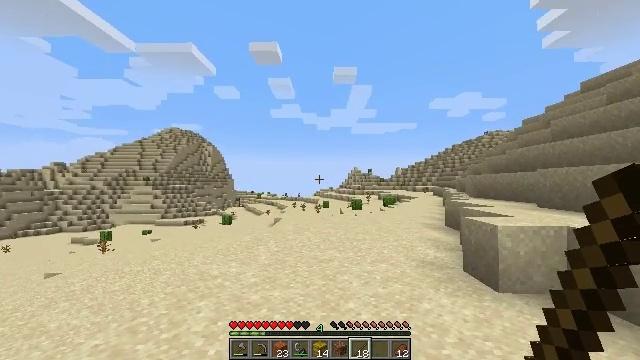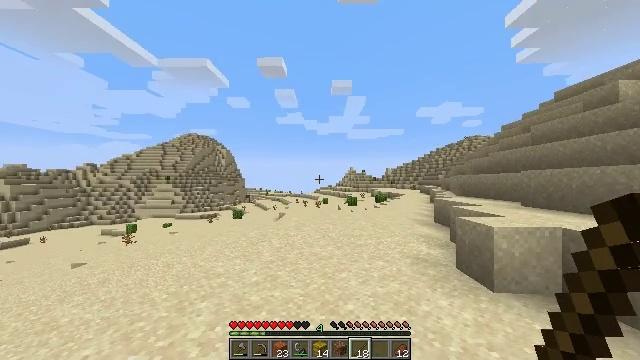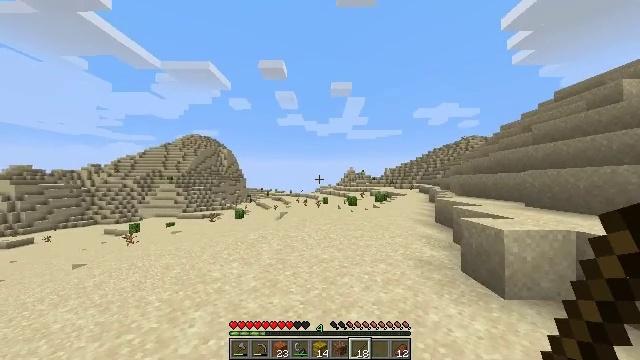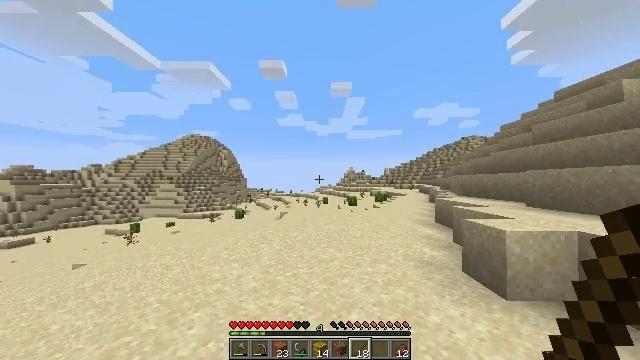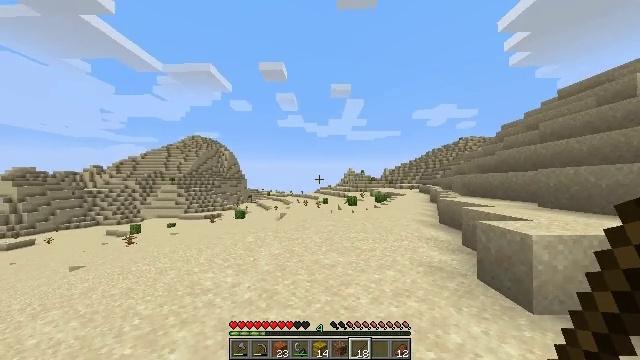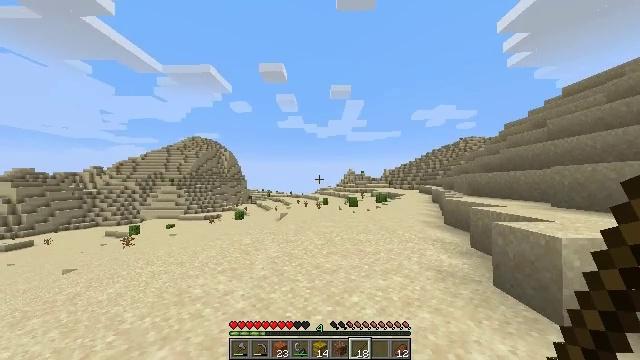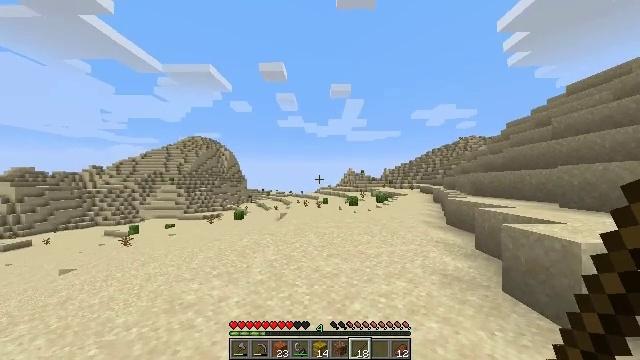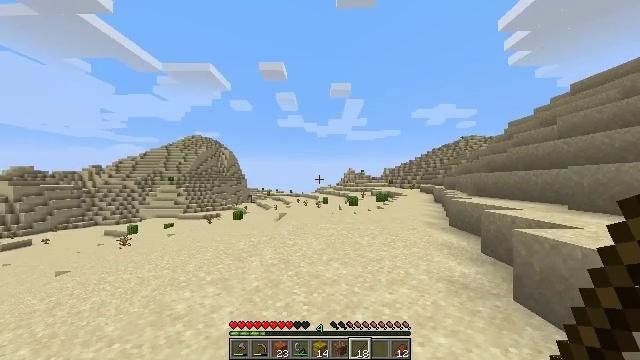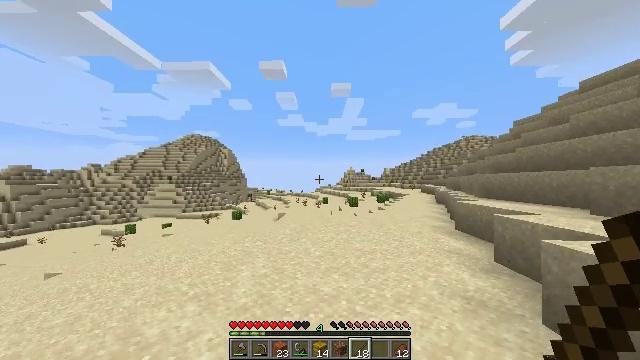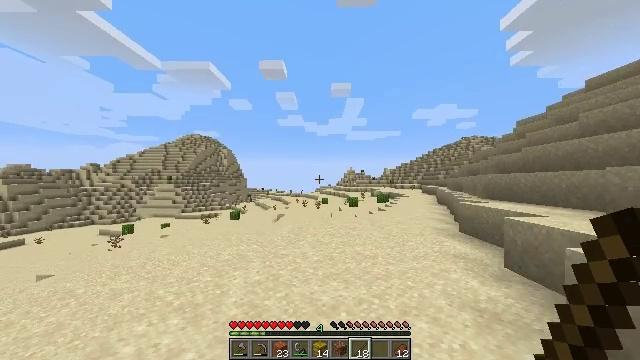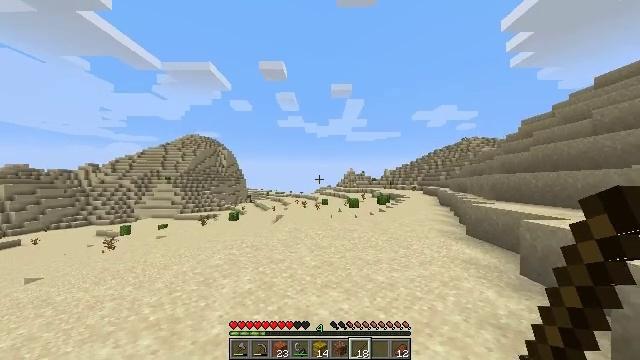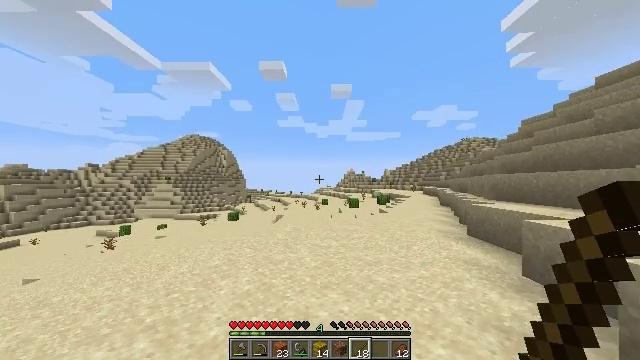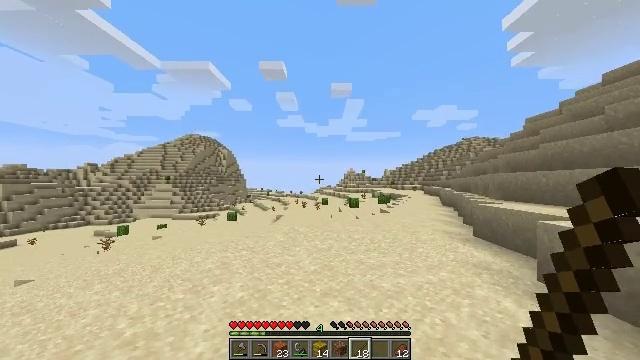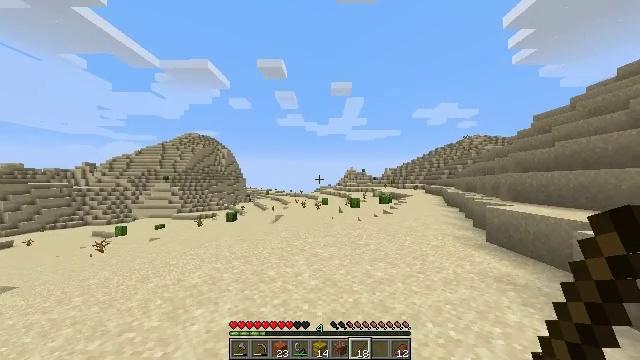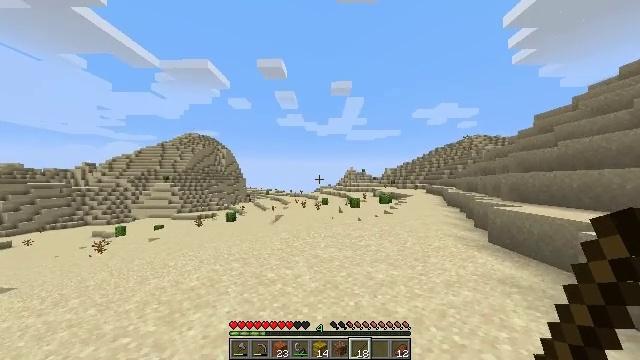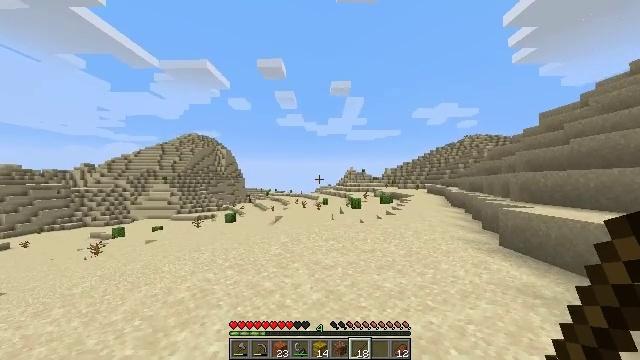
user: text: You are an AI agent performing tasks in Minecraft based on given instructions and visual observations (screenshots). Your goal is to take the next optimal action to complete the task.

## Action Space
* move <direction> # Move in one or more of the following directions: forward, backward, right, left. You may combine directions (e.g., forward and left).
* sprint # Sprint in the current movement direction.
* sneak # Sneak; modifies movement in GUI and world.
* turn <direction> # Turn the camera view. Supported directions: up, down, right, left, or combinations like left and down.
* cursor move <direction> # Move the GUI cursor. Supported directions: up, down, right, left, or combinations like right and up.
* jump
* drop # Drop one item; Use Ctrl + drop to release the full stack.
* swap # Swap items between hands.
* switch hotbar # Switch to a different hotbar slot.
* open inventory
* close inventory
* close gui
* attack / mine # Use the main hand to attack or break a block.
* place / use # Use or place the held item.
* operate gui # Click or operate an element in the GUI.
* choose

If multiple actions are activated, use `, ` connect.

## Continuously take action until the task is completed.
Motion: motion action
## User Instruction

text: Gather a dead bush.
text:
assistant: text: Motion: move forward, sprint
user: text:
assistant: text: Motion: move forward, sprint
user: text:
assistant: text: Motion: move forward, sprint
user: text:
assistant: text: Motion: move forward
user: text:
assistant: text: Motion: move forward
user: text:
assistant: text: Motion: move forward
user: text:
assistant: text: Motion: move forward
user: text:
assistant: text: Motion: move forward, sprint
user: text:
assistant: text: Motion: move forward, sprint
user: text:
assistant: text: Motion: move forward, sprint
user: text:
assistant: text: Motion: move forward, sprint
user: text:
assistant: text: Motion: move forward, sprint
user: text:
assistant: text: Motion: move forward, sprint
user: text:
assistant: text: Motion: move forward, sprint
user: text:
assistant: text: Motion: move forward, sprint
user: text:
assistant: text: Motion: move forward, sprint
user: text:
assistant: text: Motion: move forward, sprint
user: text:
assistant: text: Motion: move forward, sprint
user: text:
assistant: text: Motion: move forward, sprint, turn left and down
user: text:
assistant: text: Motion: move forward, sprint, turn left and down
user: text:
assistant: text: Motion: move forward, sprint, turn down
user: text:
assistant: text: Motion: move forward, sprint
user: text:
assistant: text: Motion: move forward, sprint
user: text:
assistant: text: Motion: move forward, sprint
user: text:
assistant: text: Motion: move forward, sprint
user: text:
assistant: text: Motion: move forward, sprint
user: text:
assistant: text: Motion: move forward, sprint, jump
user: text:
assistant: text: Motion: move forward, sprint, turn down, jump
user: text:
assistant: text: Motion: move forward, sprint, turn down, jump
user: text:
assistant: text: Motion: move forward, sprint, turn down, jump